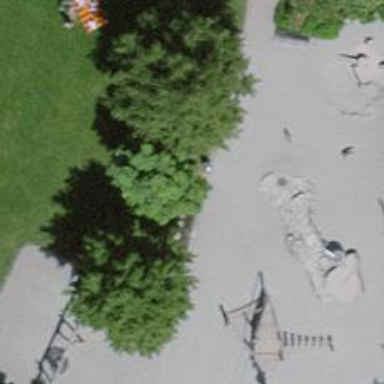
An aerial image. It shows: Black bench.